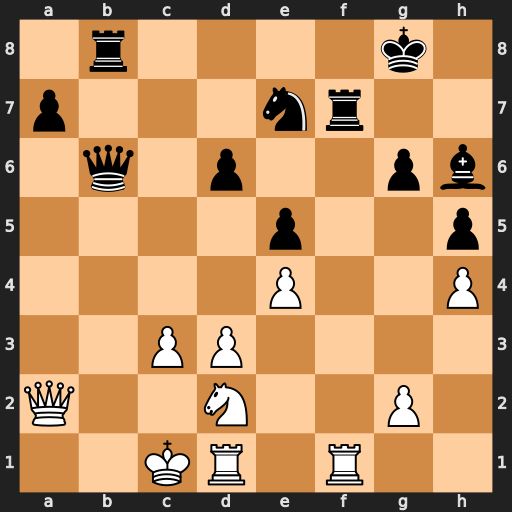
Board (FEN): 1r4k1/p3nr2/1q1p2pb/4p2p/4P2P/2PP4/Q2N2P1/2KR1R2
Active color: w
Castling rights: -
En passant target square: -
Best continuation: Rxf7 Qb1+ Qxb1 Rxb1+ Kxb1